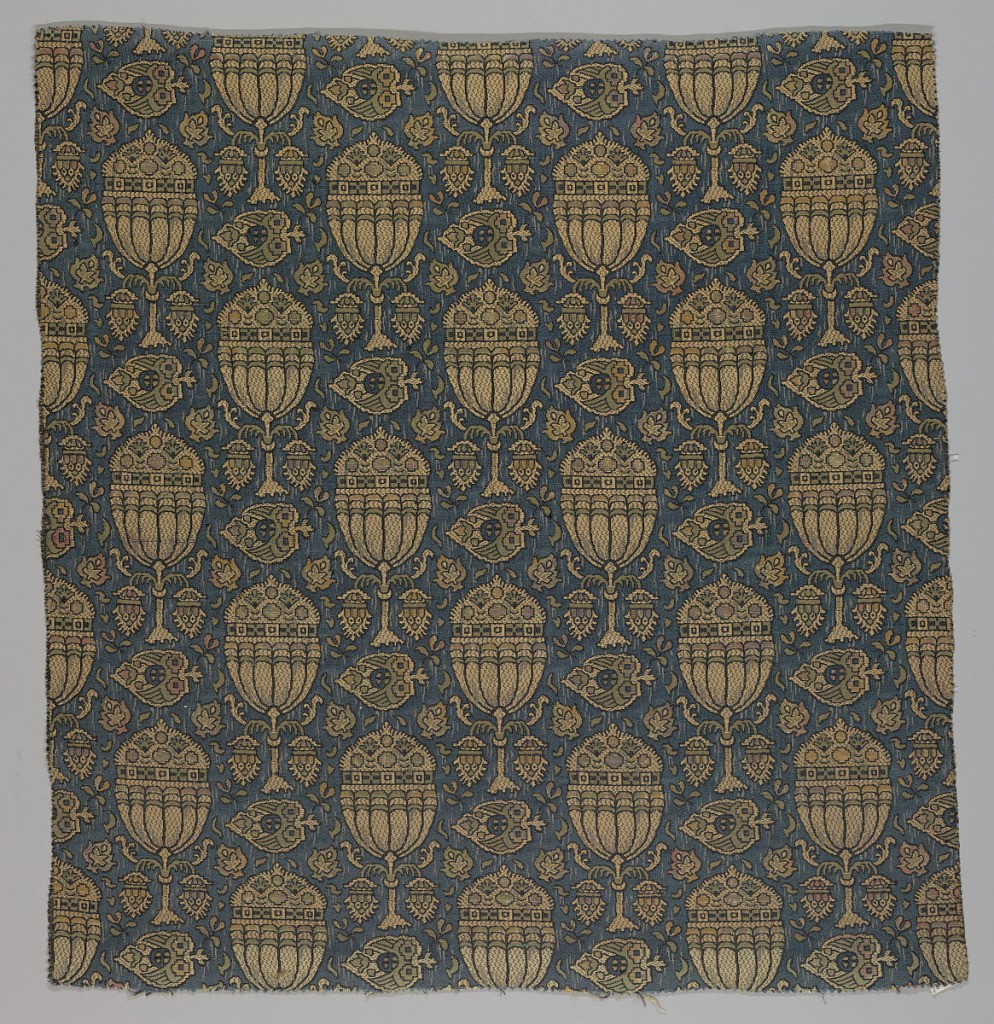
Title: Sample
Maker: Cheney Brothers, South Manchester, Connecticut, USA
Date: ca. 1915
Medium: silk Technique: plain compound cloth
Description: Reproduction textile with a design of a stiff conventionalized tree with leaves scattered over a dark ground. Adapted from from a medieval Italian textile in the Cooper Union Museum collection.